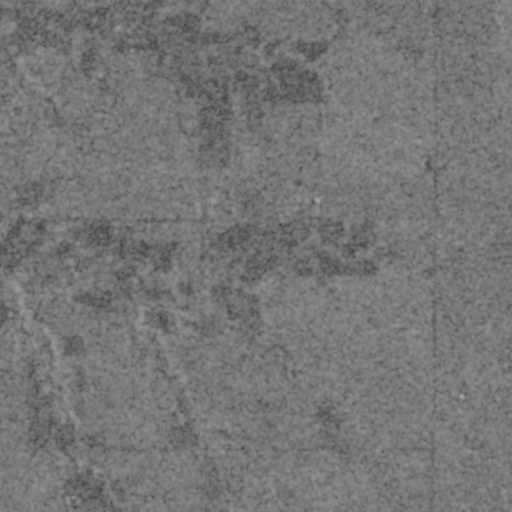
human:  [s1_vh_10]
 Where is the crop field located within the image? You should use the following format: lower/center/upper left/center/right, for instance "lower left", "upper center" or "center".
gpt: The crop field is located in the upper right of the image.
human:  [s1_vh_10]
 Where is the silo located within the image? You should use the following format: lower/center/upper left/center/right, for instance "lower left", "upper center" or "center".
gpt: The silo is located in the upper center of the image.
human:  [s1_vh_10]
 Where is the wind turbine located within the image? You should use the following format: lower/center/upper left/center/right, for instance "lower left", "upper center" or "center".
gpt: The wind turbine is located in the lower right of the image.
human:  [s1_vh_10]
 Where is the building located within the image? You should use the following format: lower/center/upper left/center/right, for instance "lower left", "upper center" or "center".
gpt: The building is located in the upper center of the image.
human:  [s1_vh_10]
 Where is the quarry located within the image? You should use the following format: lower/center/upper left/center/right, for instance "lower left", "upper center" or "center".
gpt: There is no quarry in the image.

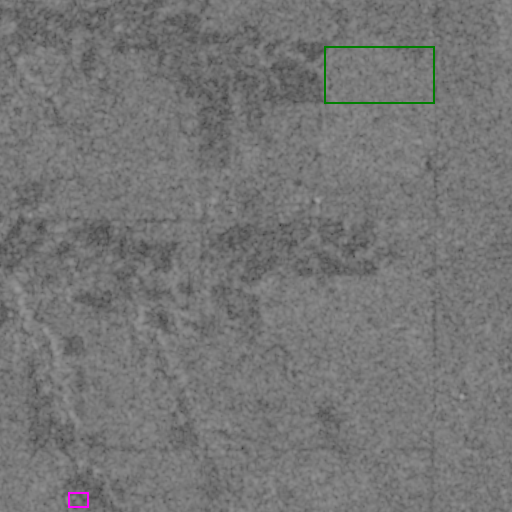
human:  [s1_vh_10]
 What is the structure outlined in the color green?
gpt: The structure outlined in green is a crop field.
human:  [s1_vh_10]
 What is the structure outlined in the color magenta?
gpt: The structure outlined in magenta is a building.
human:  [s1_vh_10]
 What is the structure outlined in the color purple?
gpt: There is no purple outline.